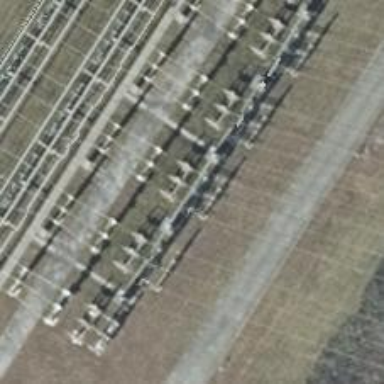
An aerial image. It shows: Power line with three cables in bay configuration.